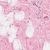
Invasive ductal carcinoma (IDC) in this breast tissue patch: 0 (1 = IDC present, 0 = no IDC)